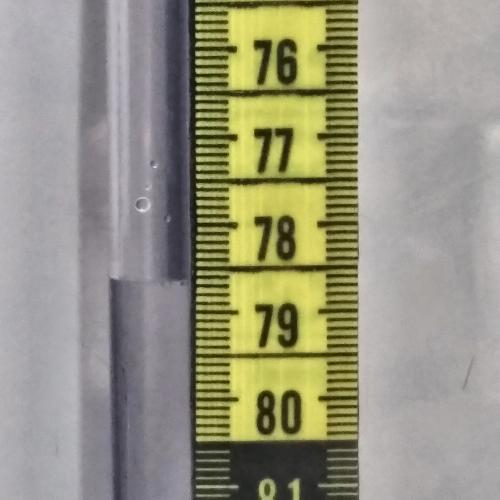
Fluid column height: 78.6 cm